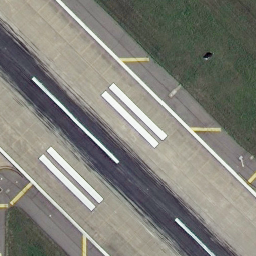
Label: runway